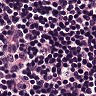
Metastatic tissue present: no